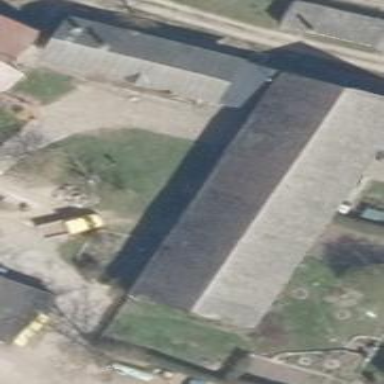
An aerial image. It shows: Gabled building.